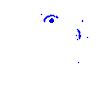
Particle: kaon